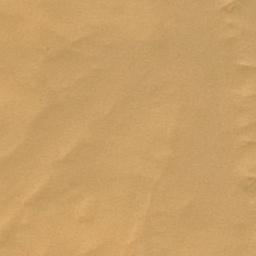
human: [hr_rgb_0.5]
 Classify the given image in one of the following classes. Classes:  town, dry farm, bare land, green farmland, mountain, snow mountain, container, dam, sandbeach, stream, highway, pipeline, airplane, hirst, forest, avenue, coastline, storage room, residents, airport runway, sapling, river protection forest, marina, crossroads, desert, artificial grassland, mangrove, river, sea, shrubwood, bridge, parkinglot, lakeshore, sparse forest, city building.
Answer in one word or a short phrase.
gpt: desert